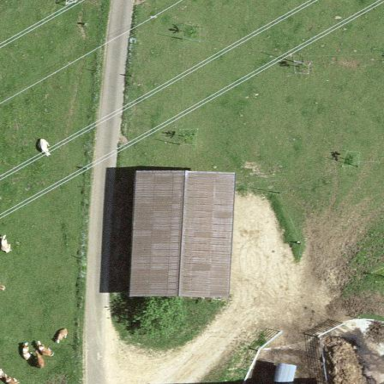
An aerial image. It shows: Farm auxiliary building.